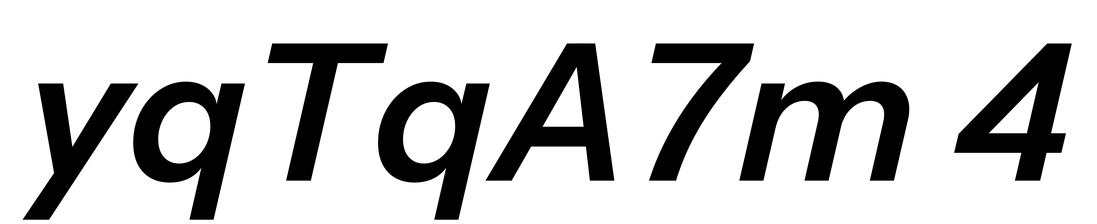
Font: InstrumentSans-Italic_SemiBold_Italic